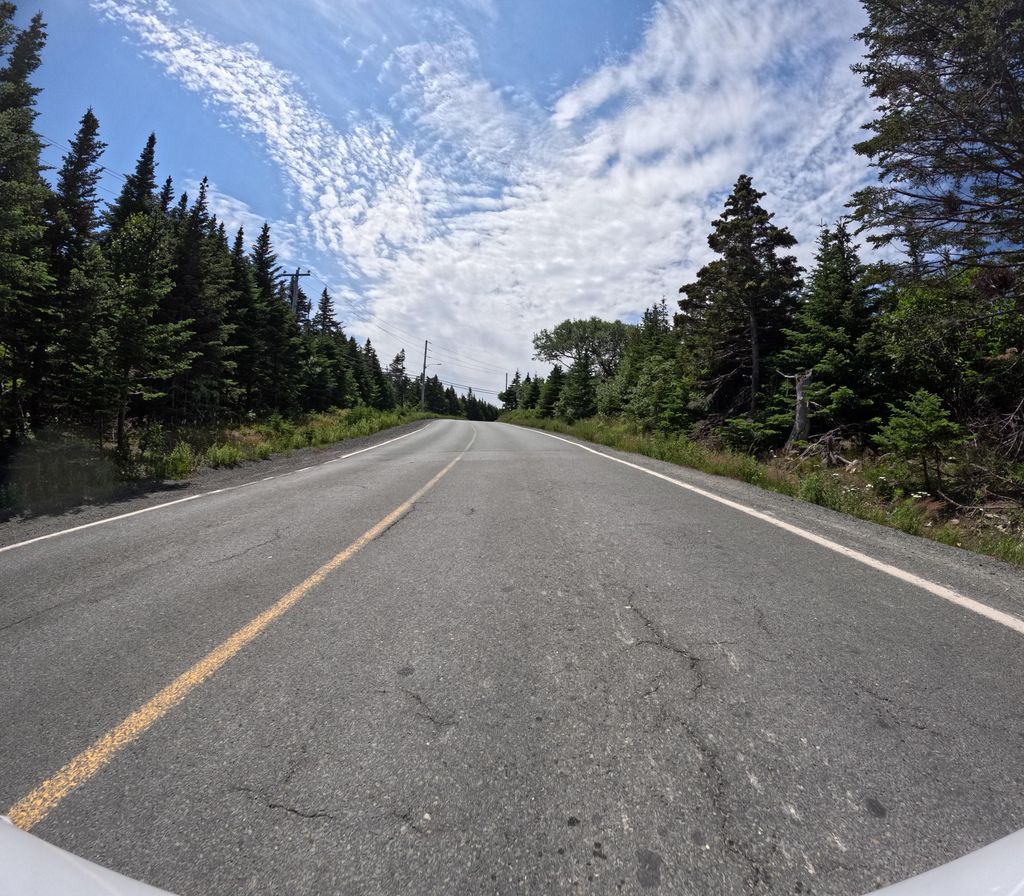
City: st_johns